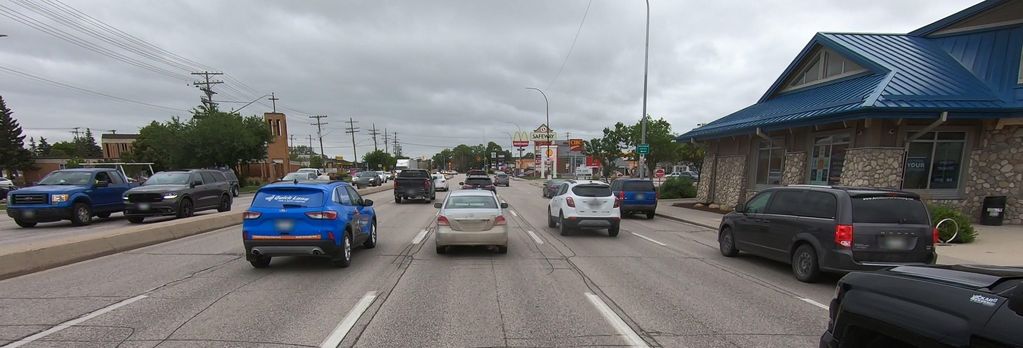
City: winnipeg